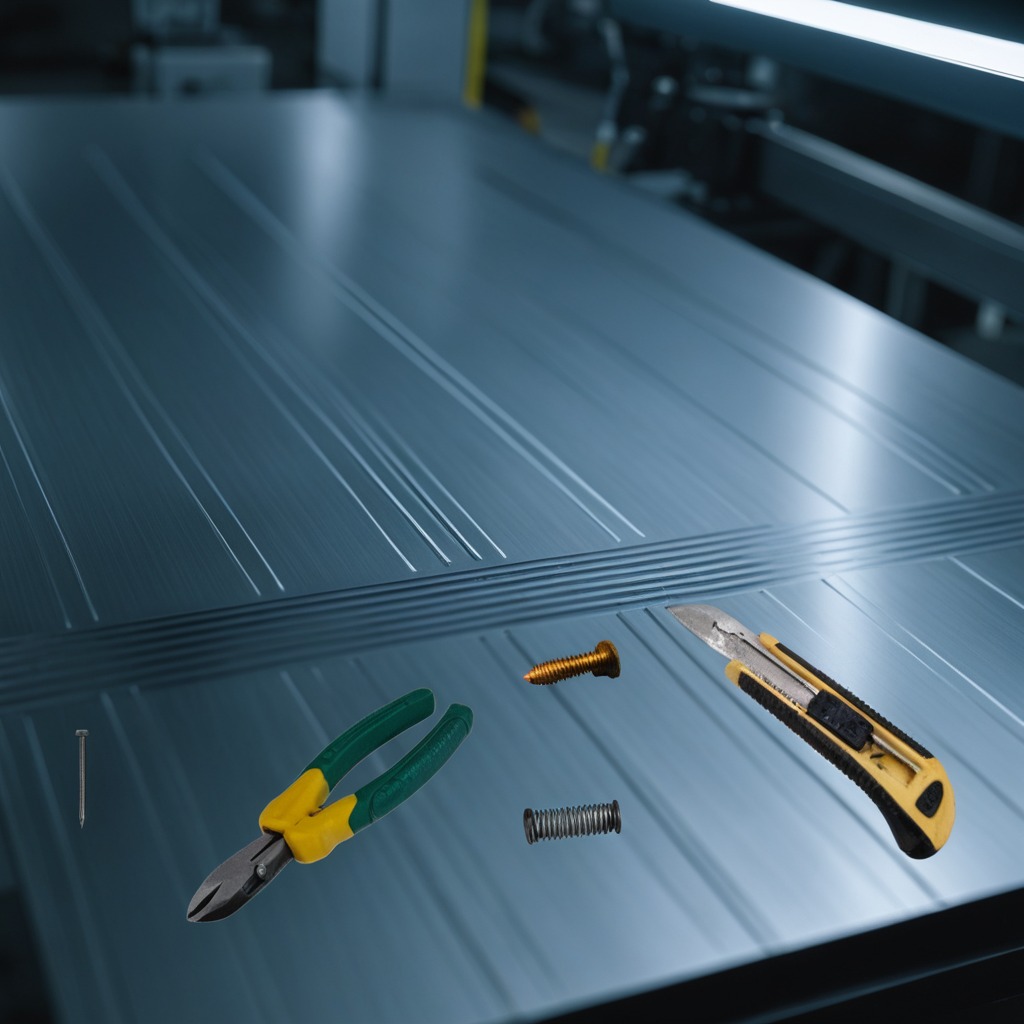
A utility knife, a metal machine screw, an iron nail, a pair of pliers, and a coiled metal spring are lying on the metal table in a machine shop under fluorescent lights.